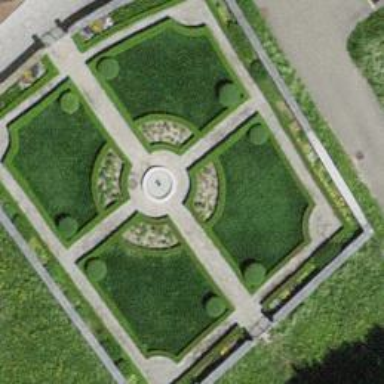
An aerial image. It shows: Beautiful fountain.